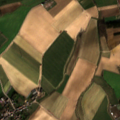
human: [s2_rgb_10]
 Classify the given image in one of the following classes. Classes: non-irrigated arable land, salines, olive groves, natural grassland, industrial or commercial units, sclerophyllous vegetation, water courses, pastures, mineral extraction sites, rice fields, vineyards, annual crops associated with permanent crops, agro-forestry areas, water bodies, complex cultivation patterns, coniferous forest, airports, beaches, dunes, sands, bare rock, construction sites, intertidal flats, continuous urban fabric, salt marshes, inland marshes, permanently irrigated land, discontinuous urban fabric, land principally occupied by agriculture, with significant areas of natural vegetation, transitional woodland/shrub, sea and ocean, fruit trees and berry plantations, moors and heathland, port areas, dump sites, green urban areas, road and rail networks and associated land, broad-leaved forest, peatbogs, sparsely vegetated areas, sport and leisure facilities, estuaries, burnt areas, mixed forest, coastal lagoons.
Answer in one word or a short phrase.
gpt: discontinuous urban fabric, non-irrigated arable land, pastures, complex cultivation patterns